Question: I have iOS application with 'UITabBarController' that contains 'UINaviagtionController' for each Tab, like on the picture below.

I also want to port my application to 'WindowsPhone' (>=7.5).
My question is: Which UI components/services can I use to create the navigation flow like in my iOS app?
1. About UITabController you can think like about tabs in windows
2. The hierarchy of controllers that painted on the picture above mean that each tab in UITabController will have own UINavigationController (in the WP terms this is NavigationService). So if you will use the navigation on one tab this will not affect to navigation on other tabs.
But as far as I know by default WP application have only one instance of 'NavigationService'.
So actually my question is relevant to a question: Can WP application use more than one 'NavigationService'?
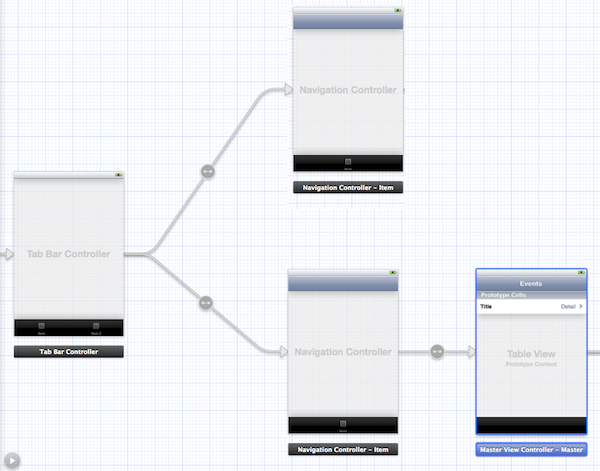
Answer: Windows Phone uses slightly different UI concepts. Instead of using 'Tab' control you should use either 'Panorama' or 'Pivot' control. The former is used whenever you want to display completely disparate elements on a single large page, the latter is for displaying multiple views of the same data. This means that 'Panorama' is used for displaying multiple views of different data.
Whenever you navigate from one page to another using 'NavigationService', it will keep the current stack. It serves as a history for the hardware Back button (unlike software button in iOS).
This means that you hold only sequence of previously open pages in your application that can be navigated backwards, there cannot be any "side" stacks since they make no sense.
So if you were to navigate from one pivot item to some other application page, you would use the one and only 'NavigationService'. Therefore each pivot/panorama item uses the same stack as the rest of the application.
If some things are still unclear, feel free to ask here.